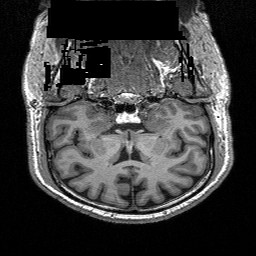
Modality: T1w
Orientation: sagittal